Question: I'm trying to get <URL> working and can't get it. I'll explain below what I do. The first is, of course, include the FB scripts and styles as follow:
'''
<!-- fancyBox styles -->
<link href="//cdnjs.cloudflare.com/ajax/libs/fancybox/2.1.5/jquery.fancybox.min.css" rel="stylesheet">
<link href="//cdnjs.cloudflare.com/ajax/libs/fancybox/2.1.5/helpers/jquery.fancybox-buttons.css" rel="stylesheet">
<link href="//cdnjs.cloudflare.com/ajax/libs/fancybox/2.1.5/helpers/jquery.fancybox-thumbs.css" rel="stylesheet">
<!-- fancyBox JS -->
<script src="//ajax.googleapis.com/ajax/libs/jquery/1.11.1/jquery.min.js"></script>
<script src="//code.jquery.com/jquery-migrate-1.1.1.min.js"></script>
<script src="//ajax.googleapis.com/ajax/libs/jqueryui/1.10.4/jquery-ui.min.js"></script>
<script src="//cdnjs.cloudflare.com/ajax/libs/fancybox/2.1.5/jquery.fancybox.min.js"></script>
<script src="//cdnjs.cloudflare.com/ajax/libs/fancybox/2.1.5/helpers/jquery.fancybox-buttons.js"></script>
<script src="//cdnjs.cloudflare.com/ajax/libs/fancybox/2.1.5/helpers/jquery.fancybox-media.js"></script>
<script src="//cdnjs.cloudflare.com/ajax/libs/fancybox/2.1.5/helpers/jquery.fancybox-thumbs.js"></script>
<script src="/app_dev.php/js/bmain_registro_2.js" type="text/javascript"></script>
'''
In my HTML code I have this:
'''
<a href="#" class="getregistered">Register</a>
<div id="register"></div>
'''
It's empty because the content is loaded trough AJAX call made on 'bmain_registro_2.js' as you'll see below. Then in 'bmain_registro_2.js' I write this:
'''
var $register = $("#register");
if ($register.length) {
$register.load(Routing.generate('datos-basicos'));
}
$("#tabs").tabs();
$('.getregistered').on("click", function() {
console.log("click");
$("#register").fancybox({
openEffect: 'elastic',
closeEffect: 'elastic',
autoSize: false,
closeClick: false
});
});
'''
'Routing.generate('datos-basicos')' comes from Symfony2 and FOSJsRoutingBundle but it's working fine because I get the content I want to show on the modal. The problems?
-

- 'Register''console.log()'
What I'm missing here and is my code right?
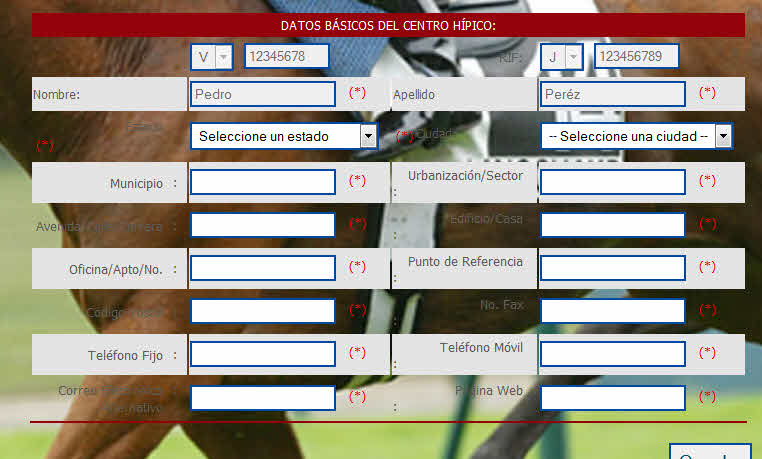
Answer: You just need to add the 'fancybox' class to the link as following:
'<a href="#" class="fancybox" >Register</a>'
Regards..